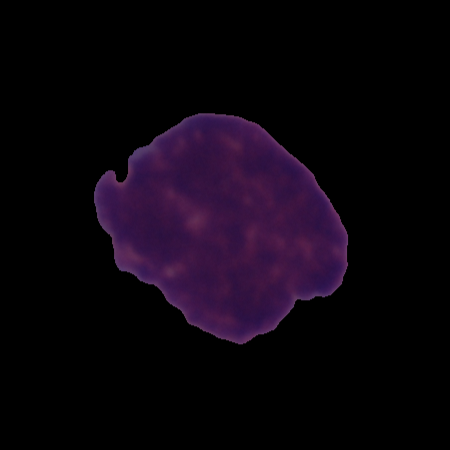
Label: cancer